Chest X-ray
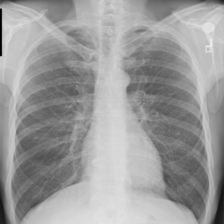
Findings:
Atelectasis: negative
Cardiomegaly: negative
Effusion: negative
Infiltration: negative
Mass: negative
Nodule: negative
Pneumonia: negative
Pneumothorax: negative
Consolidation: negative
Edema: negative
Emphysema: negative
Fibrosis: positive
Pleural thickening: negative
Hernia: negative